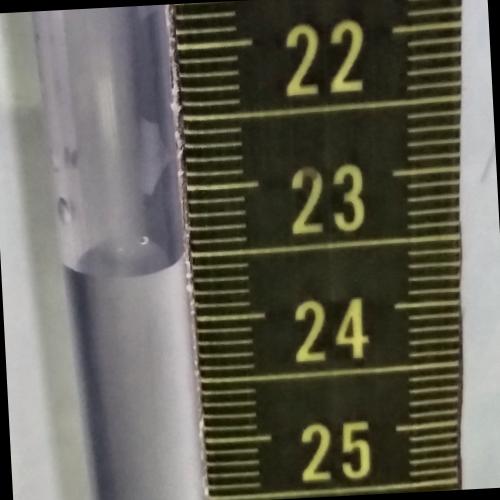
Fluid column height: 23.6 cm